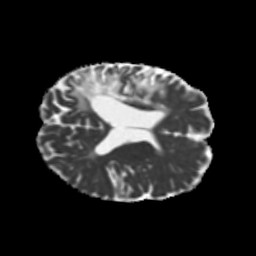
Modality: MD
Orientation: axial
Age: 69
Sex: female
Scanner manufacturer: siemens
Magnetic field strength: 3 T
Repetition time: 5.25 s
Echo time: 0.08 s